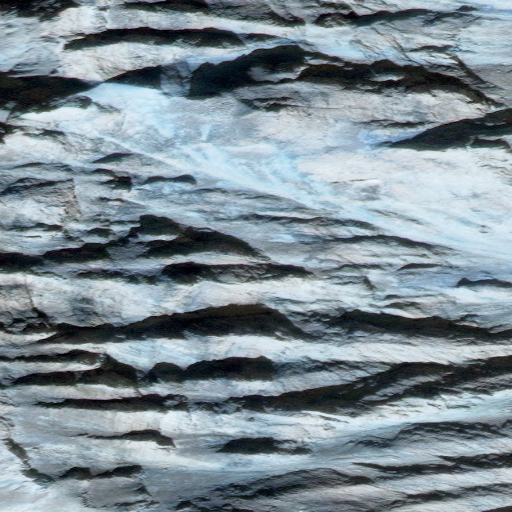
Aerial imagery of mountain in Alaska named Wiehl Mountain containing only unknown